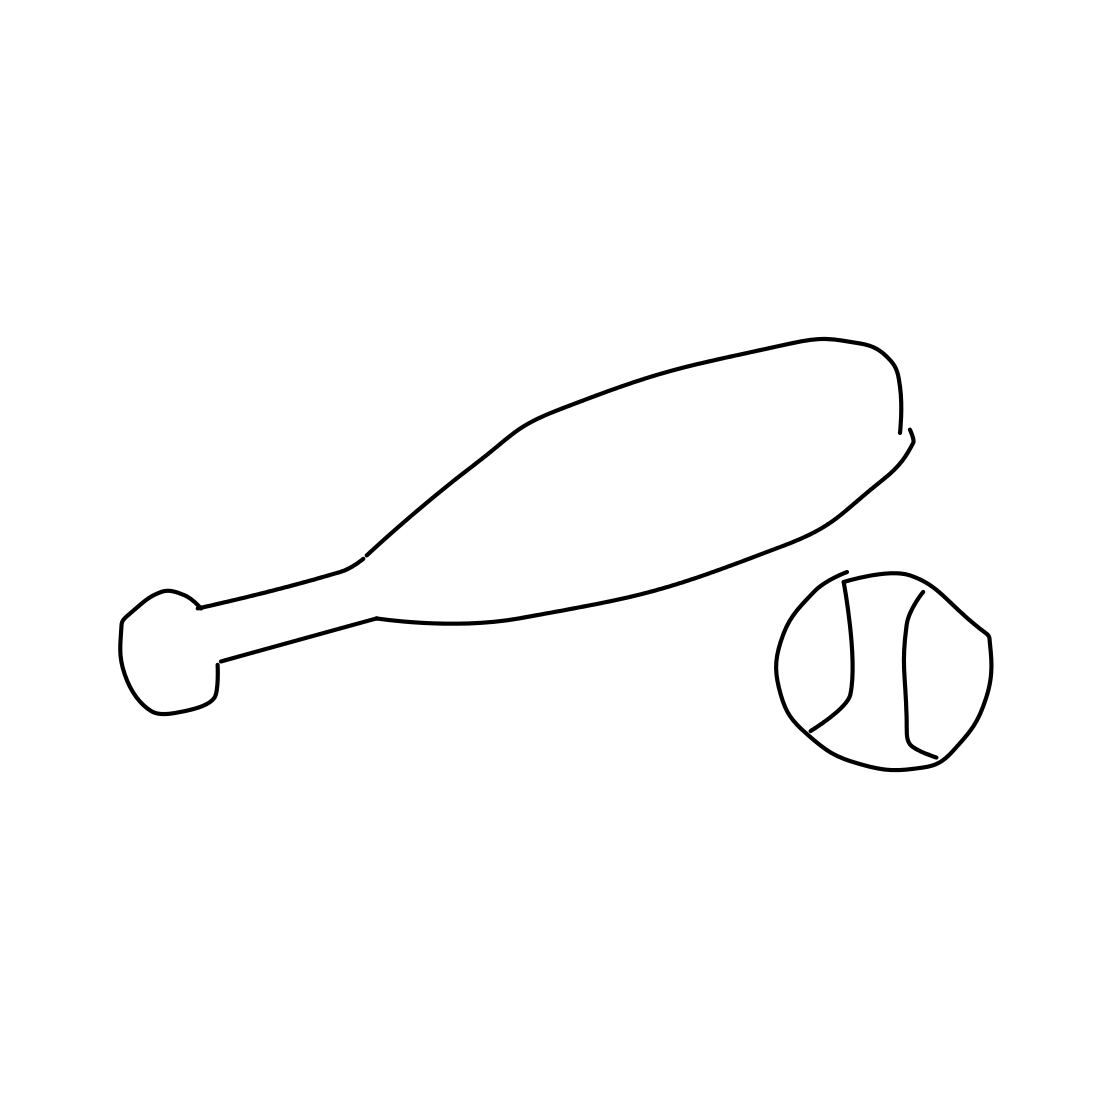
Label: baseball bat